Field crop: tomato
Growth stage: 2
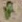
Species: solanum